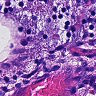
Metastatic tissue present: no